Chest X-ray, AP view. Patient: 54 years old, sex M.
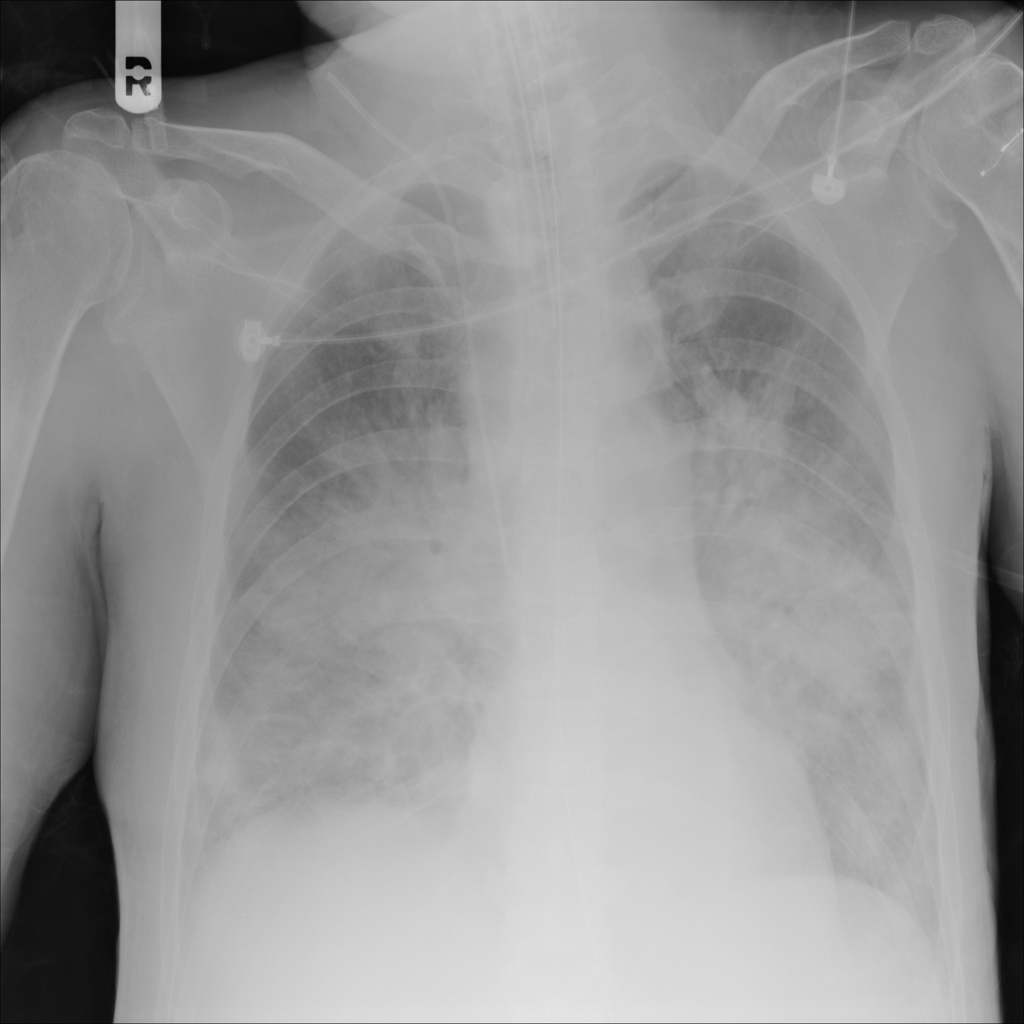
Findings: Consolidation